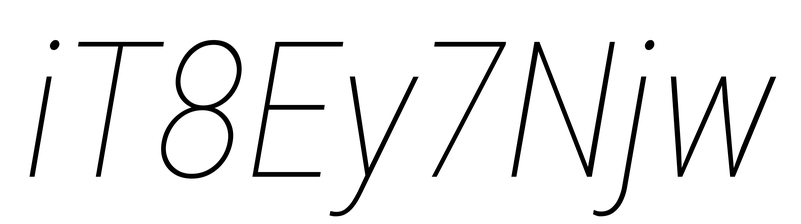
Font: Roboto-Italic_Condensed_Thin_Italic